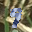
Label: 9